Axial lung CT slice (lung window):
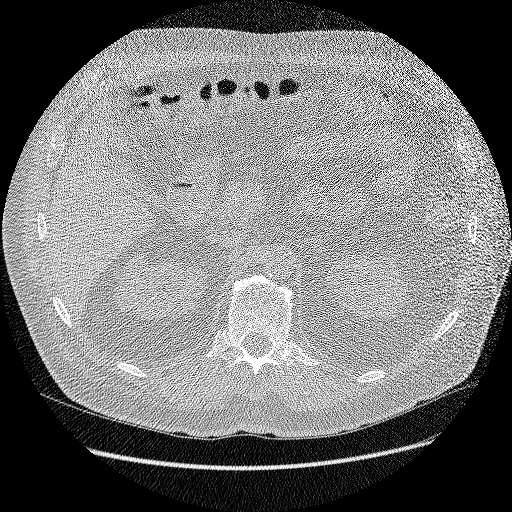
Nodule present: no